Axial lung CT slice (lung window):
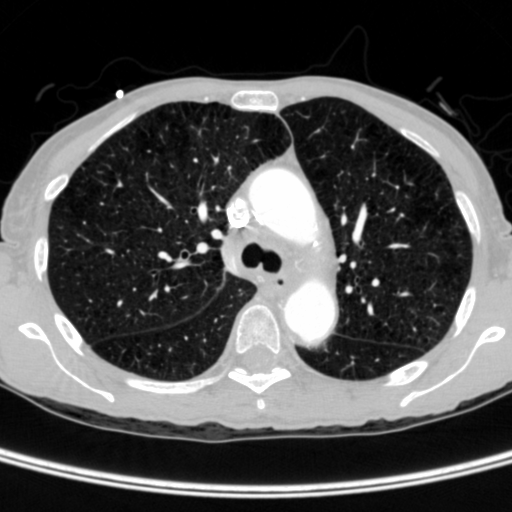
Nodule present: no